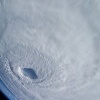
Label: cloud